Question: How should I go about drawing text along a curved path, but facing out rather than in? I found this <URL>. Thanks

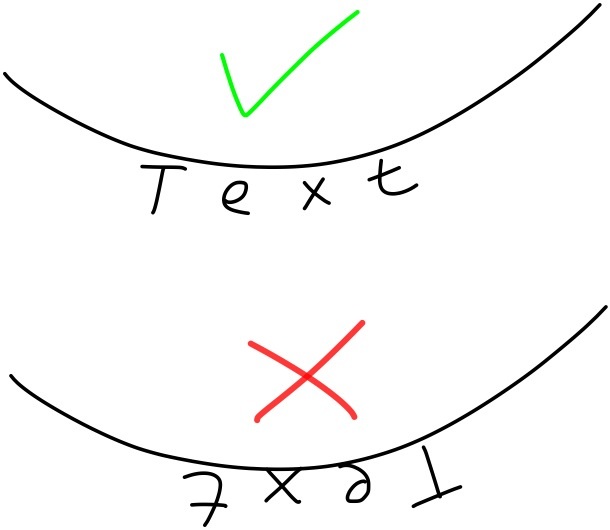
Answer: I ended up drawing a path using quadTo() and then rotating the canvas 180 degrees about the curve to draw it correctly. Felt like a bit too much effort for something that should be natively supported by drawtextonpath()...